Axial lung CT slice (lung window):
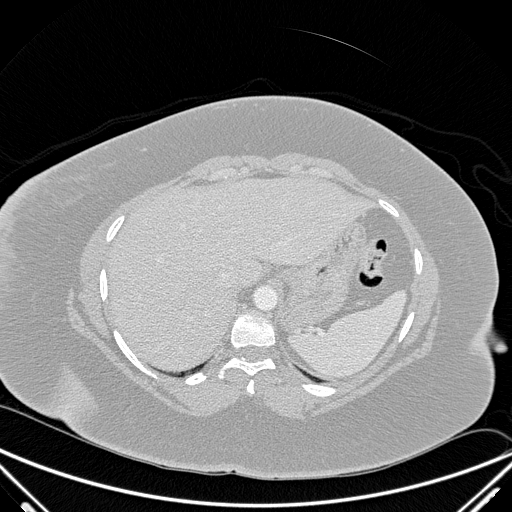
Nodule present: no